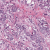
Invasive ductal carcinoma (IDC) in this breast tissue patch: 1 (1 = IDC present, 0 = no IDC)